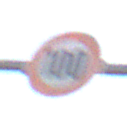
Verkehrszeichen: Geschwindigkeit100
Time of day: SunriseSunset
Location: Outdoor (Nature)
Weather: Clear
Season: NotSpecified
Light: Natural